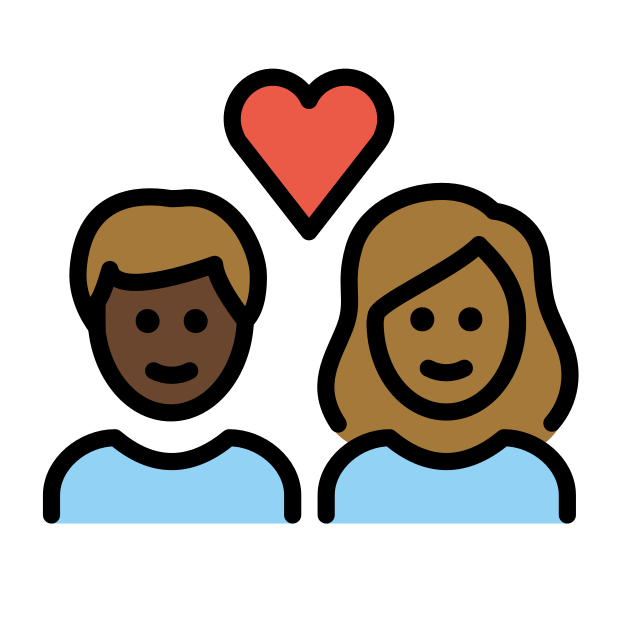
couple with heart: person, person, dark skin tone, medium-dark skin tone